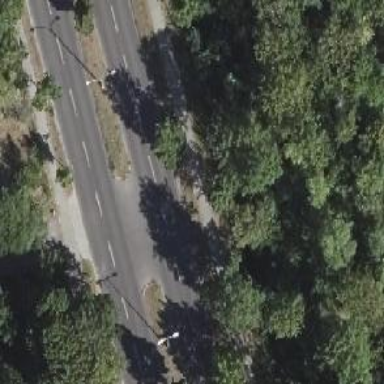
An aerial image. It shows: Primary road with asphalt surface.